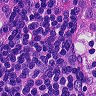
Metastatic tissue present: no